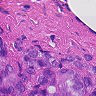
Metastatic tissue present: yes